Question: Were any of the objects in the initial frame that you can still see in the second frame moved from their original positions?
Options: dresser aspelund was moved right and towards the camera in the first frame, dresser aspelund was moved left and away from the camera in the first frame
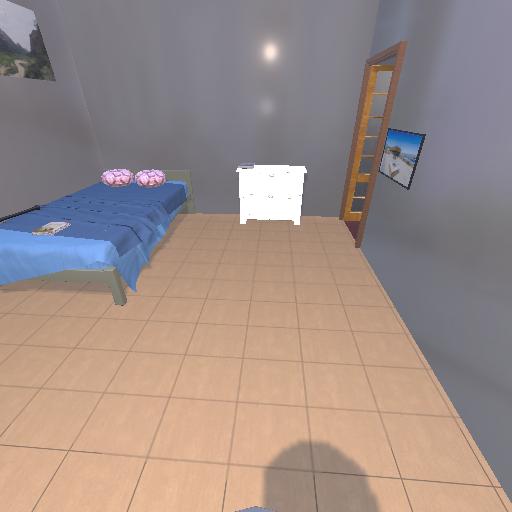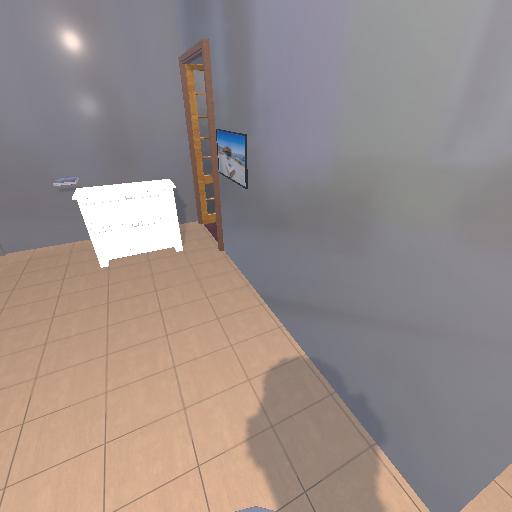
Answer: dresser aspelund was moved right and towards the camera in the first frame